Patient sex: F
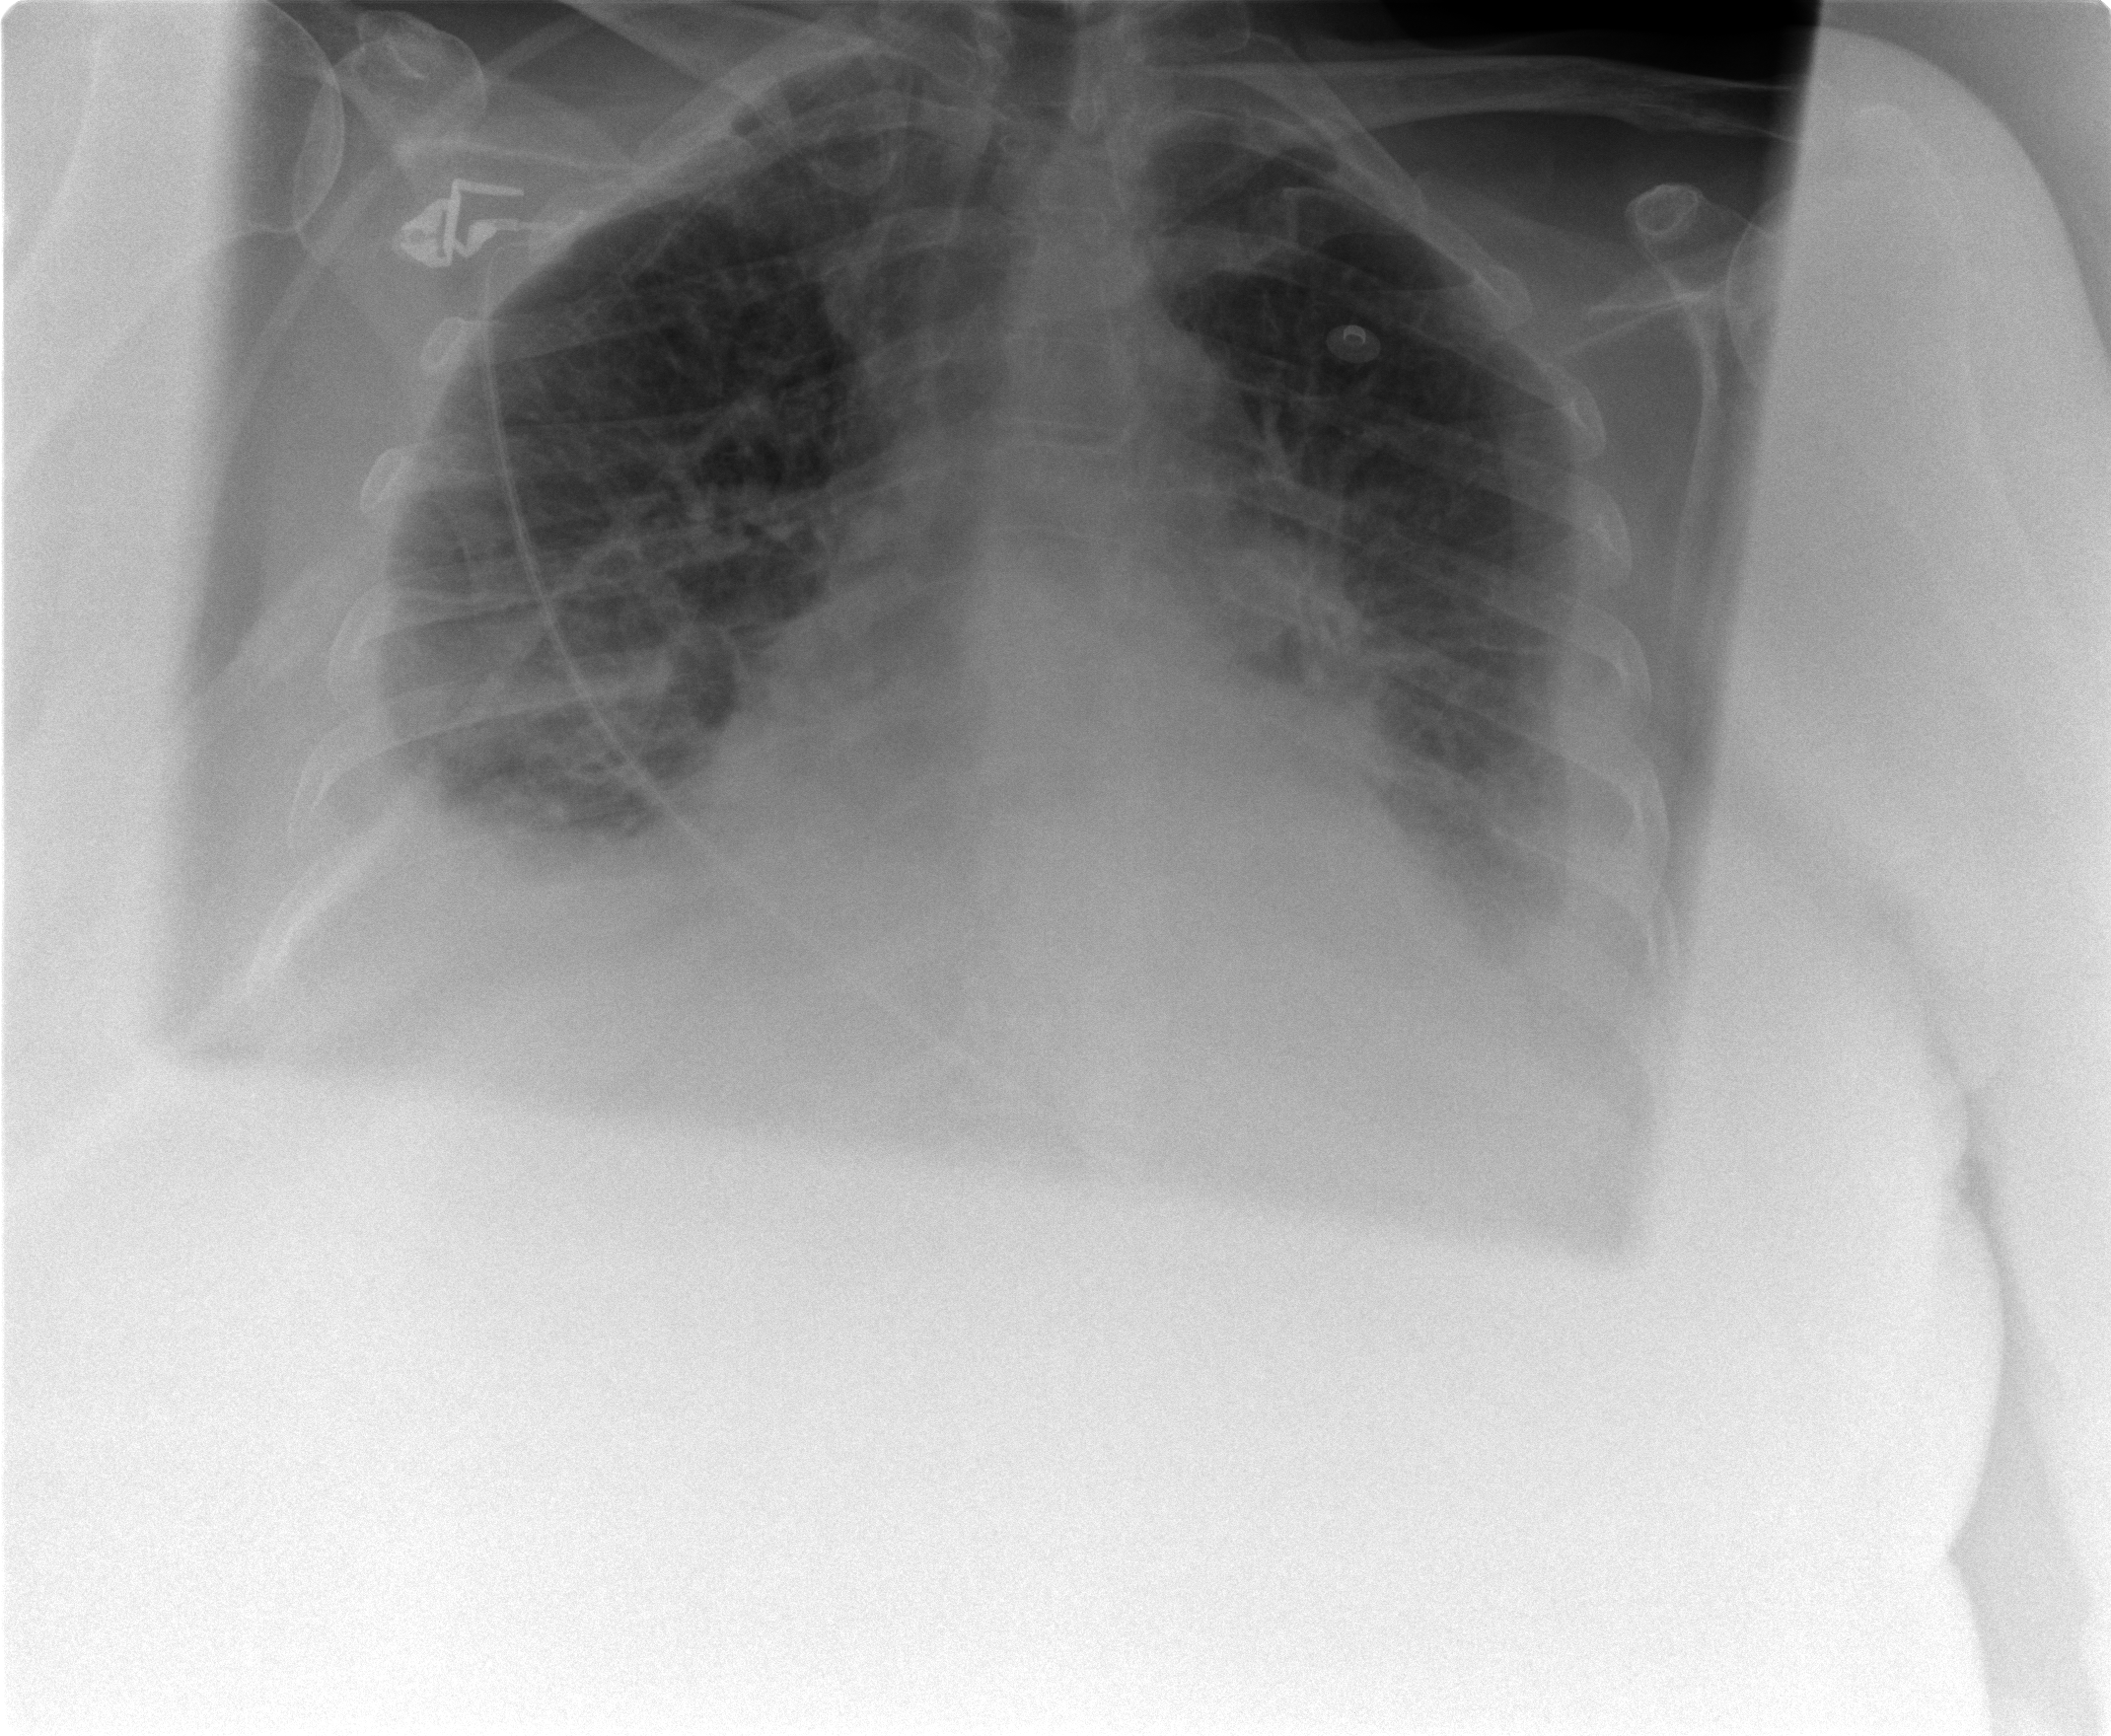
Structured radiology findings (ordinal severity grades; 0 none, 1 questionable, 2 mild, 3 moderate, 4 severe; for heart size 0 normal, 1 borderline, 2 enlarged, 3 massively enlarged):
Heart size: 2
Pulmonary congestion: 3
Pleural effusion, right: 2
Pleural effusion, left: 2
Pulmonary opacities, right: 3
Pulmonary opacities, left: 3
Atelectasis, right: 2
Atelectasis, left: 2